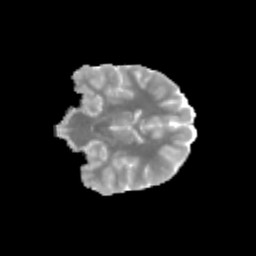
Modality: MD
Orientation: coronal
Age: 10
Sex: female
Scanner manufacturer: siemens
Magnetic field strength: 3 T
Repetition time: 3.8 s
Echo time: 0.07 s